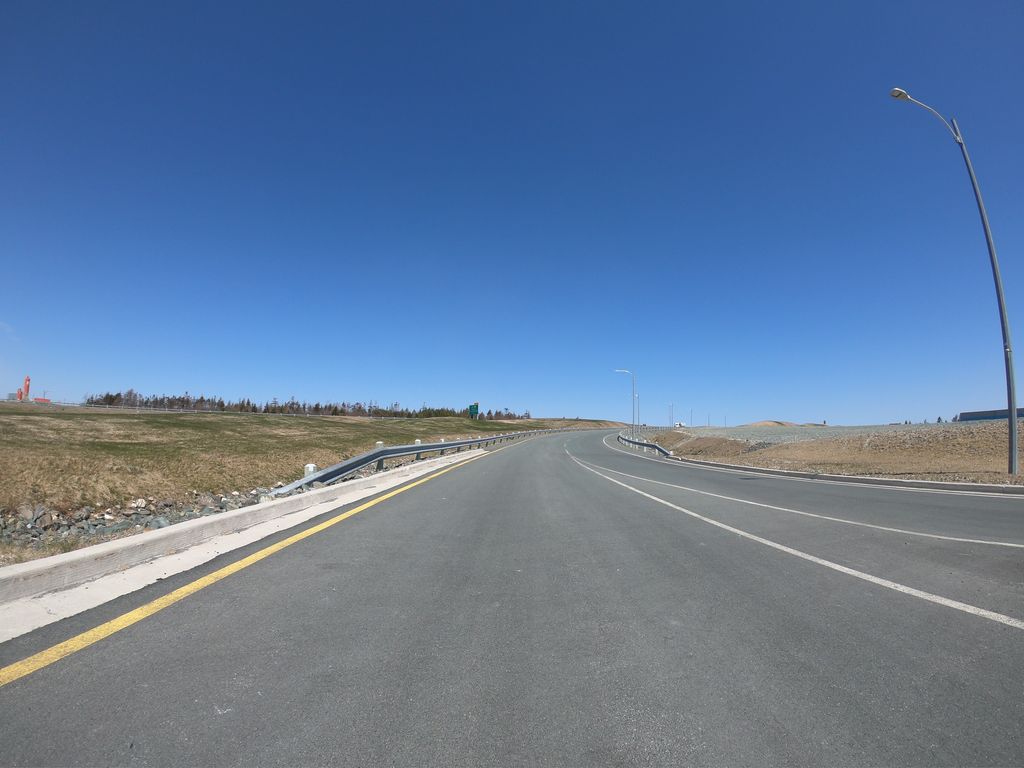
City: st_johns